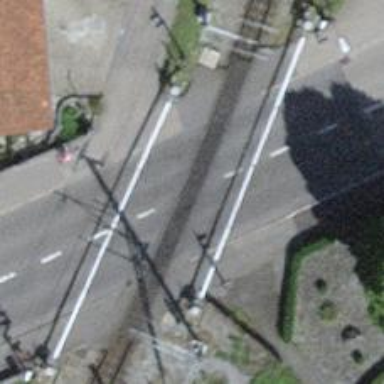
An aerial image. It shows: Level crossing with double half barrier.